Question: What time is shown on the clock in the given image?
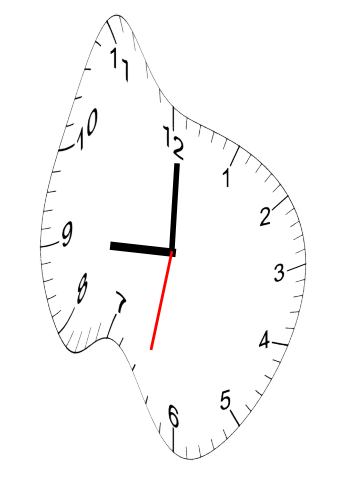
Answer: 09:00:32